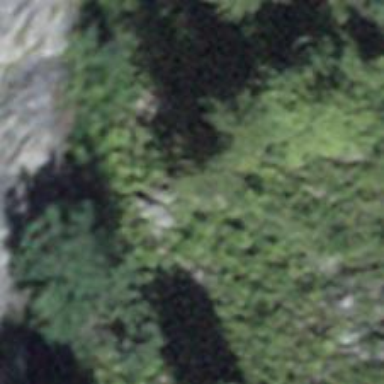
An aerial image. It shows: Cliff in nature.